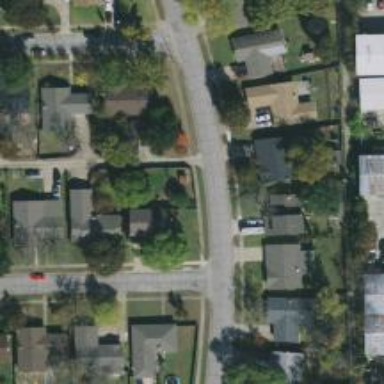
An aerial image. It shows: Alleyway designated as service road.